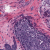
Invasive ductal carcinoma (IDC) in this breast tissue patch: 0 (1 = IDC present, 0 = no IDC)